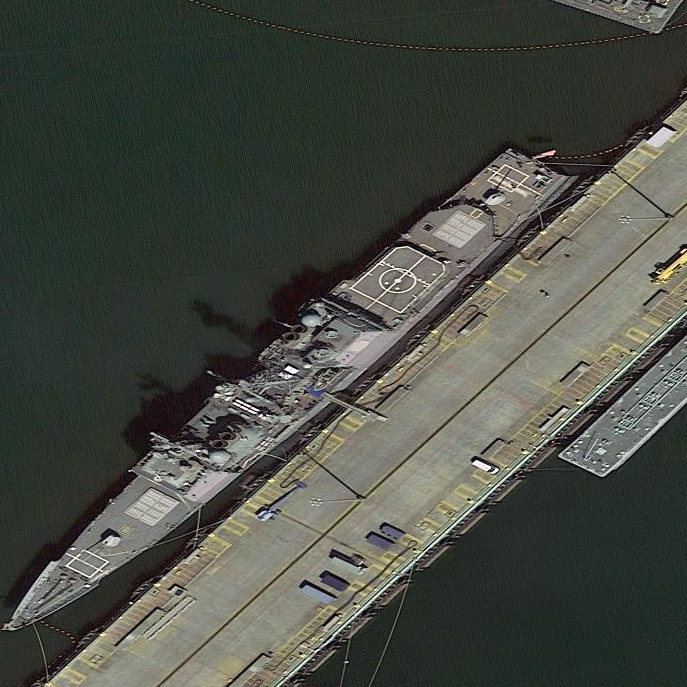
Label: Ticonderoga-class_cruiser